Question: I have a simple JavaFX application with main controller. In this main controller I dynamically add this component :
Added component:

FXML code of this component (paramValue.fxml) :
'''
<?xml version="1.0" encoding="UTF-8"?>
<?import javafx.geometry.Insets?>
<?import javafx.scene.control.Button?>
<?import javafx.scene.control.Label?>
<?import javafx.scene.control.TextField?>
<?import javafx.scene.image.Image?>
<?import javafx.scene.image.ImageView?>
<?import javafx.scene.layout.HBox?>
<HBox alignment="CENTER" prefHeight="40.0" prefWidth="833.0" xmlns="http://javafx.com/javafx/8.0.171" xmlns:fx="http://javafx.com/fxml/1" fx:controller="com.example.demoSpreadsSheet.ParamValueController">
<children>
<Label prefHeight="95.0" prefWidth="83.0" text="Parametre : " />
<TextField fx:id="paramName" prefHeight="32.0" prefWidth="300.0" />
<Label prefHeight="95.0" prefWidth="83.0" text="Valeur : ">
<HBox.margin>
<Insets left="40.0" />
</HBox.margin>
</Label>
<TextField fx:id="paramValue" prefHeight="32.0" prefWidth="300.0" />
<Button mnemonicParsing="false" prefHeight="25.0" prefWidth="12.0">
<HBox.margin>
<Insets left="20.0" />
</HBox.margin>
<graphic>
<ImageView fitHeight="26.0" fitWidth="21.0" onMouseClicked="#openSpreadSheet" pickOnBounds="true" preserveRatio="true">

<Image url="@../../Images/spreadsheet.png" />

</ImageView>
</graphic>
</Button>
<Button mnemonicParsing="false" onAction="#removeParamValue" prefHeight="25.0" prefWidth="12.0">
<graphic>
<ImageView fitHeight="26.0" fitWidth="21.0" onMouseClicked="#openSpreadSheet" pickOnBounds="true" preserveRatio="true">

<Image url="@../../Images/remove.png" />

</ImageView>
</graphic>
<HBox.margin>
<Insets left="10.0" />
</HBox.margin>
</Button>
</children>
</HBox>
'''
Controller of the component :
'''
package com.example.demoSpreadsSheet;
import javafx.fxml.FXML;
import javafx.scene.control.TextField;
import javafx.scene.layout.HBox;
public class ParamValueController extends HBox {
@FXML TextField paramName, paramValue;
public ParamValueController() {}
@FXML
public void openSpreadSheet(){
}
@FXML
private void removeParamValue(){
//I don't know if it's possible to remove it here
}
}
'''
The controller where I add my custom component :
'''
package com.example.demoSpreadsSheet;
import javafx.fxml.FXML;
import javafx.fxml.FXMLLoader;
import javafx.scene.layout.BorderPane;
import javafx.scene.layout.HBox;
import javafx.scene.layout.VBox;
import java.io.IOException;
public class DoublonController extends BorderPane {
@FXML VBox paramValueList;
public DoublonController(){}
@FXML
public void initialize() throws IOException {
paramValueList.getChildren().addAll(createParamValueComponent(), createParamValueComponent());
}
private HBox createParamValueComponent() throws IOException {
FXMLLoader paramValueLoader = new FXMLLoader(DoublonController.class.getResource("paramValue.fxml"));
return paramValueLoader.load();
}
@FXML
private void addParamValue() throws IOException {
this.paramValueList.getChildren().add(createParamValueComponent());
}
}
'''
I want to remove this component when the user click on the red cross. The problem is that the redcross calls the function "removeParamValue()" within the class that I want to remove which i think is impossible..
Do you have a workaround ?
Thanks in advance.
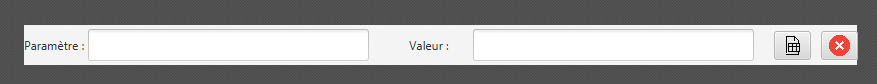
Answer: There are at least two approaches you can use.
---
# Get the Parent
As mentioned by @kleopatra in <URL>, you can get the parent of the root FXML node from within the "child" controller, check if it is an instance of 'Pane' and, if it is, then modify the parent's children list.
For example:
'''
@FXML
private void removeParamValue() {
var parent = container.getParent();
if (parent instanceof Pane pane) {
pane.getChildren().remove(container);
}
}
'''
This requires you to inject the root FXML element into the controller. I made the name of the field 'container', whose type would be 'HBox', but you can name it anything you'd like (just make sure add the corresponding 'fx:id' attribute to the FXML file). I also made use of <URL>, which was finalized in Java 16. If you are not using at least Java 16, then you'll need to manually cast 'parent' to a 'Pane'.
## Problem With Your Code
Note you can't use 'this.getParent()', because the controller itself has never been added to the scene graph. In fact, with how your code is currently written, your controller class should not be extending 'HBox' at all (and I assume a similar problem with your other controller class). Perhaps you meant to use <URL> for more information.
In other words, unless you want to use 'fx:root', remove the 'extends HBox' and 'extends BorderPane' from your controller classes.
---
# Use a "Callback"
The other approach is to use a callback. Add a method to your 'ParamValueController' which accepts some functional interface (e.g., 'Runnable'):
'''
public void setOnRemove(Runnable action) {
// also declare a field to store the Runnable in
this.action = action;
}
'''
Then your "remove param value" method would look like:
'''
@FXML
private void removeParamValue() {
if (action != null) {
action.run();
}
}
'''
And you'd modify the code that loads the "child" FXML like so:
'''
private HBox createParamValueComponent() throws IOException {
FXMLLoader paramValueLoader = new FXMLLoader(DoublonController.class.getResource("paramValue.fxml"));
HBox root = paramValueLoader.load();
// invoked *after* you load the FXML file
ParamValueController controller = paramValueLoader.getController();
controller.setOnRemove(() -> paramValueList.getChildren().remove(root));
return root;
}
'''
Personally, I prefer this approach as it's safer, more flexible, and in my opinion clearer. But it is also more work than the first approach.